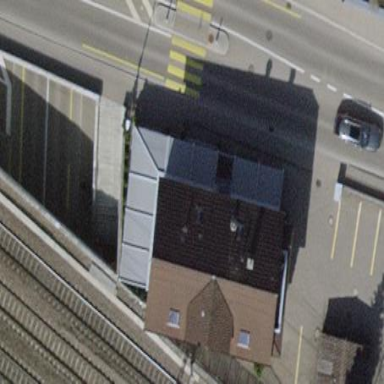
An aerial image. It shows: Bar located inside building.